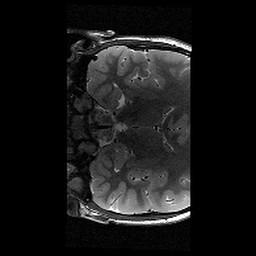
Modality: T2w
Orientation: coronal
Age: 11
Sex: female
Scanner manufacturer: siemens
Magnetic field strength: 3 T
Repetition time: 9.23 s
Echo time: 0.067 s